Question: Well, I'm faced with misunderstanding.
I want my 'UITabBar' to stay displayed when I make a segue from my History button (see picture).
- - 'UINavigationController''UITabBarController'- 'UINavigationController'
And with all that, I have a grey screen on my segue and no 'UITabBar'...
Thank you in advance!

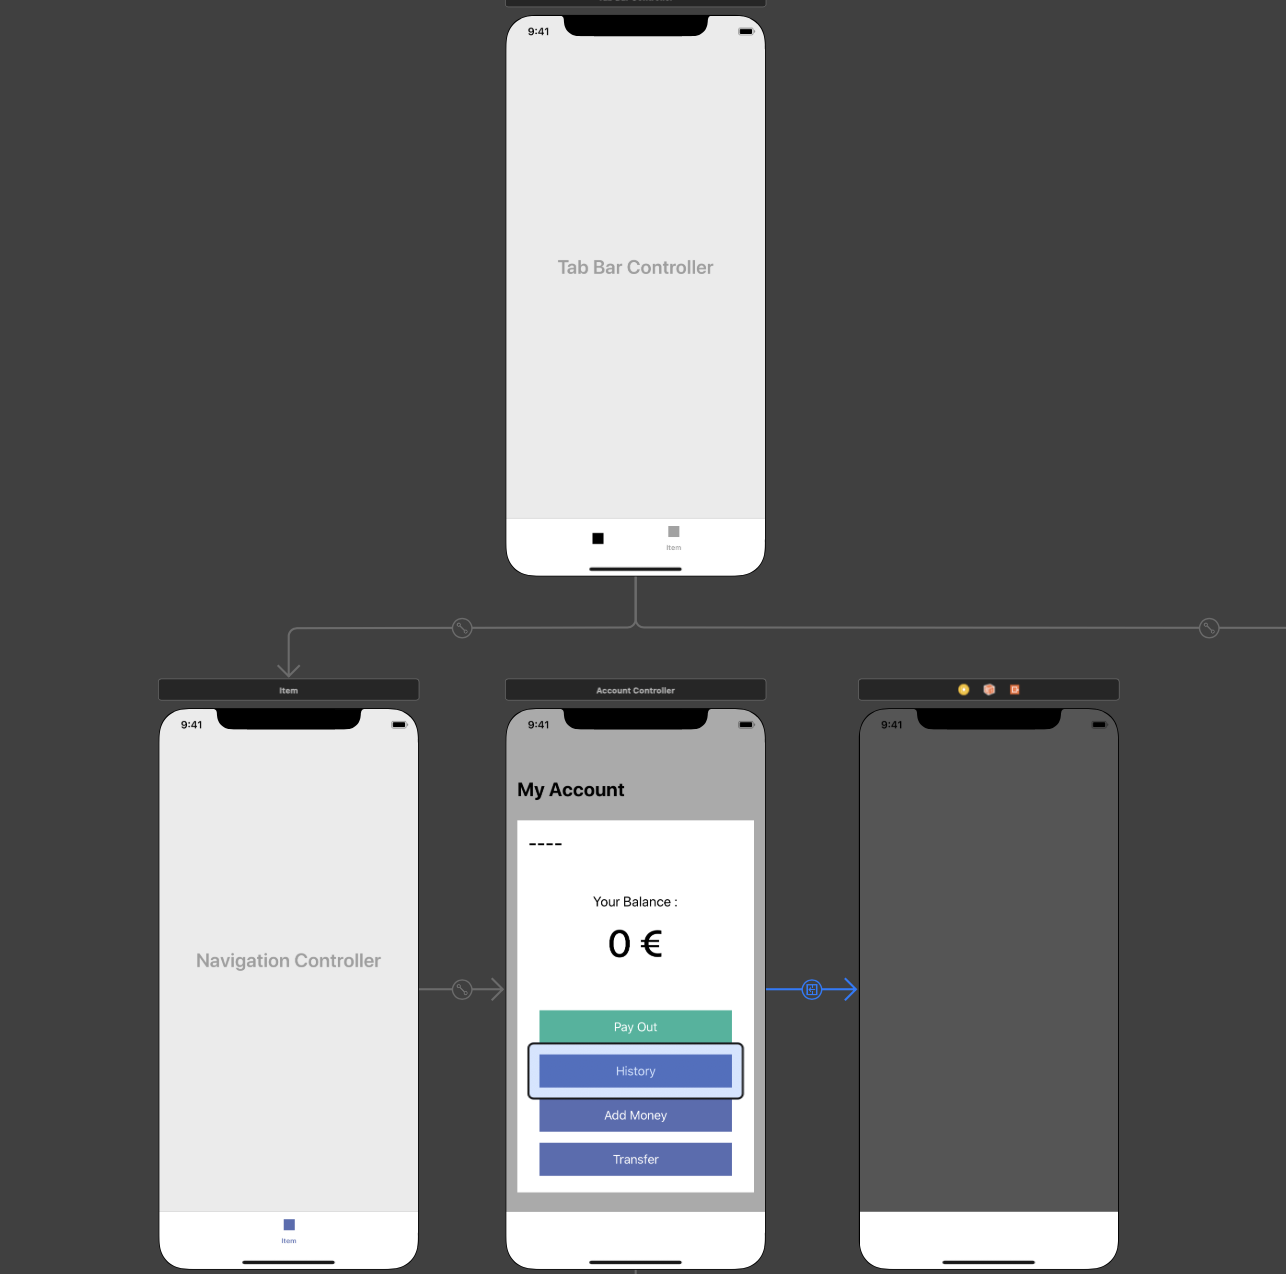
Answer: Try creating a popup view.
In the storyboard remember to set the identifier for the view controller that you are going to. Then delete the segue.
'''
let customAlert = self.storyboard?.instantiateViewController(withIdentifier: "view") as! yourViewController
self.addChild(customAlert)
self.view.addSubview(customAlert.view)
customAlert.view.backgroundColor = UIColor.white
'''